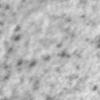
Label: no_change